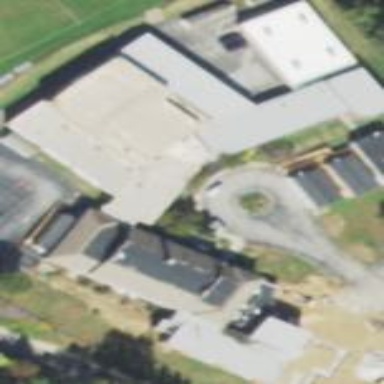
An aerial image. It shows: School building.